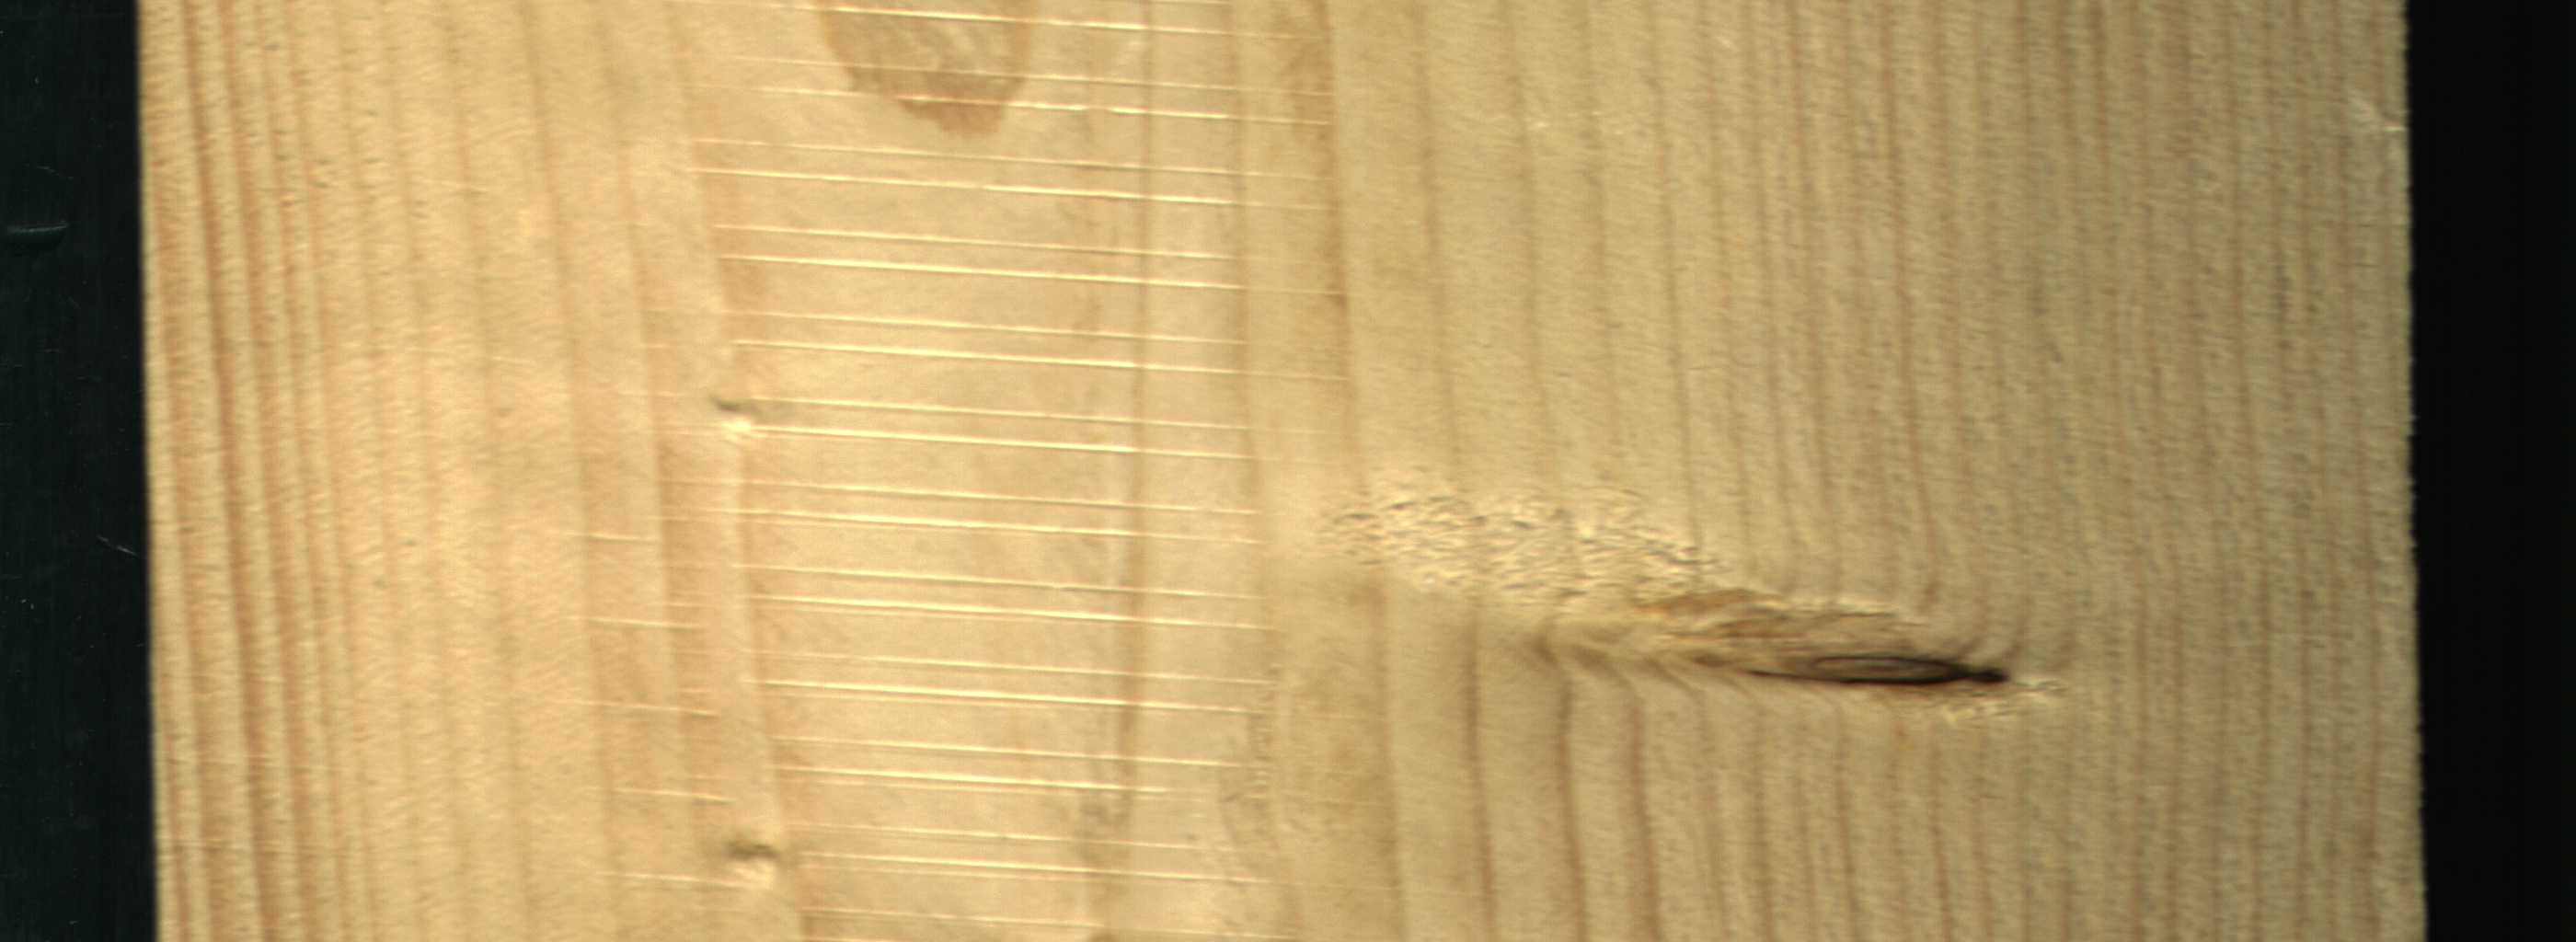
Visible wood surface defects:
Dead_Knot